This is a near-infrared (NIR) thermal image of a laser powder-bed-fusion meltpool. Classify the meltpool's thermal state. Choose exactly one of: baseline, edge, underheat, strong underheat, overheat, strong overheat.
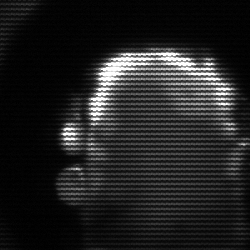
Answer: baseline